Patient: sex M, age 64
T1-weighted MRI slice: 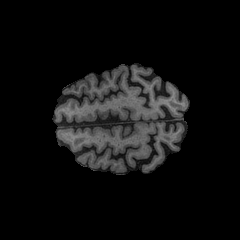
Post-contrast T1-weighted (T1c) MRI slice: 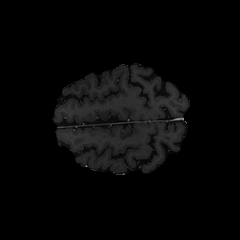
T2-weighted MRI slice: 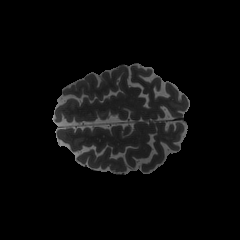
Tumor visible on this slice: no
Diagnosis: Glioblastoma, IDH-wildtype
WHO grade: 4